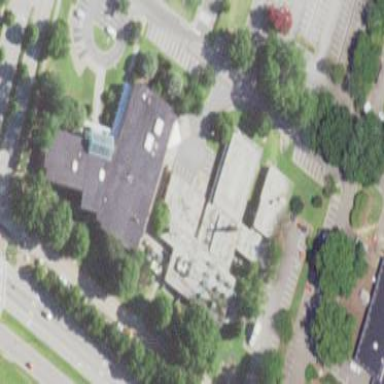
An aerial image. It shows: Commercial building that serves as university.